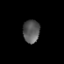
Tissue: prostate
Cell type: T cells
Senescence score: 0.2995
Nuclear area (px): 374
Mean DAPI intensity: 88.243